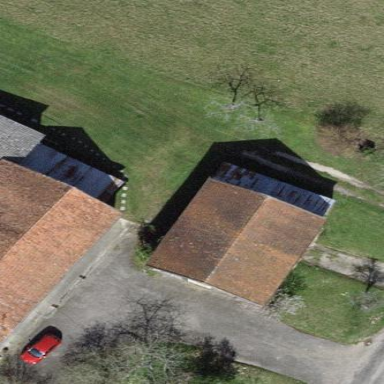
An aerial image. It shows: Farmyard area.